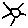
Label: sun